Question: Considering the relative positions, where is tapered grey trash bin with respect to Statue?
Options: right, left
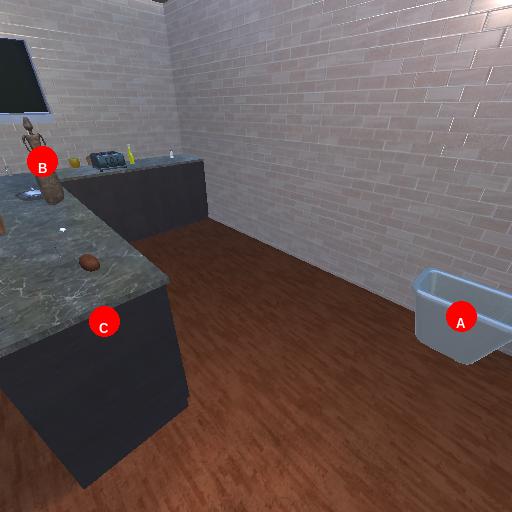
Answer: right